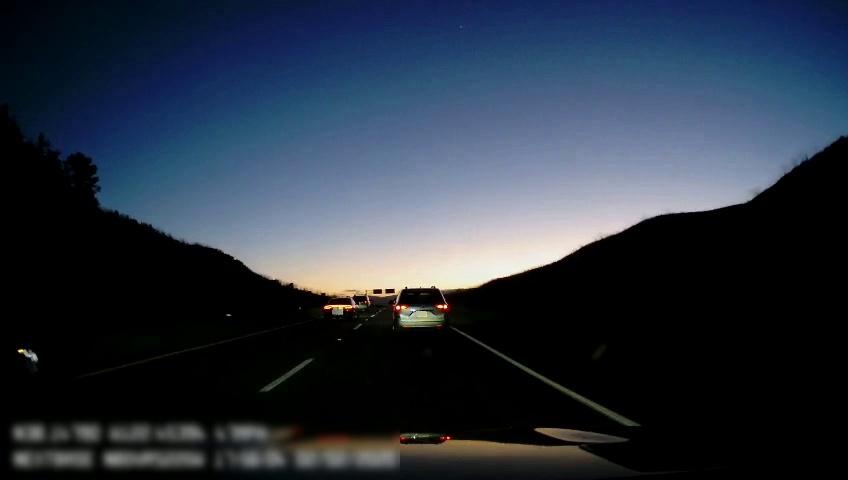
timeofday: Dusk/Dawn/Twilight
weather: Sunny
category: Drivable Space
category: Vehicles | Car
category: Vehicles | SUV
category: Vehicles | SUV
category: Vehicles | Car
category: Lanes | Alternate Lane
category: Lanes | Current Lane
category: Lanes | Current Lane